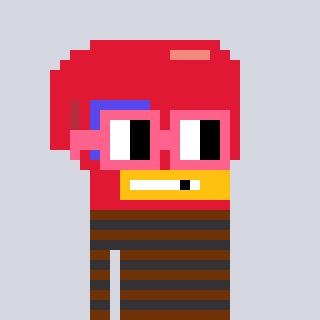
a pixel art character with square pink glasses, a boxing glove-shaped head and a grayscale-colored body on a cool background